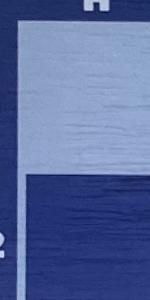
Label: Empty